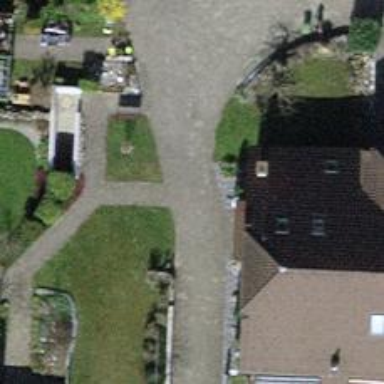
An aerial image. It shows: Footway.